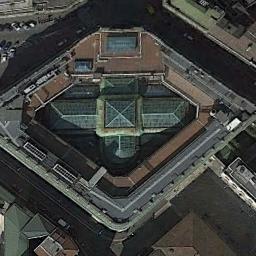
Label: church